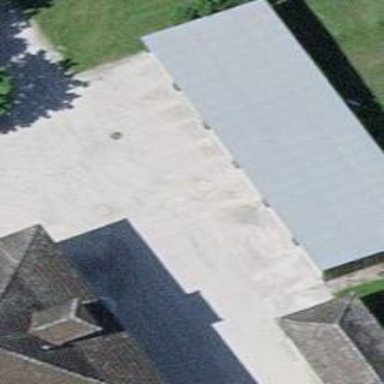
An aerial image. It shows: Garage.